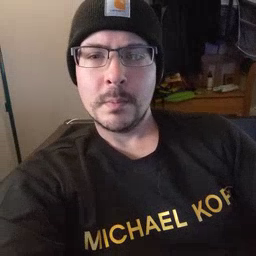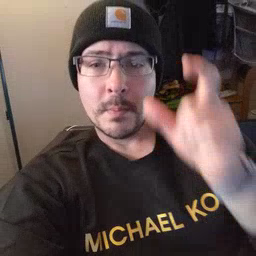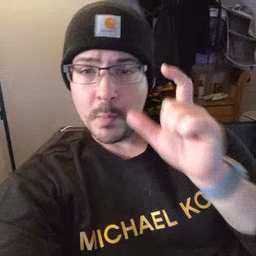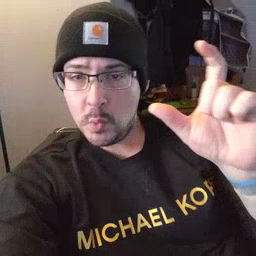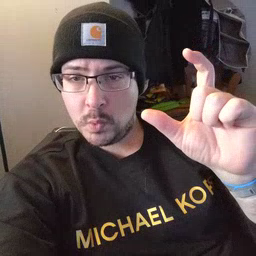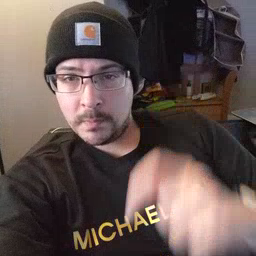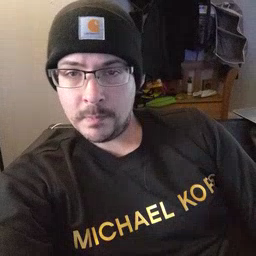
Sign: moon